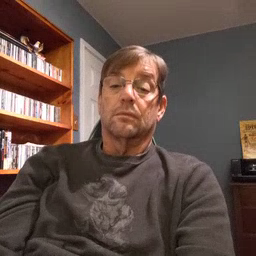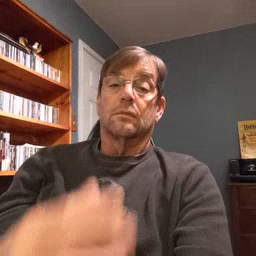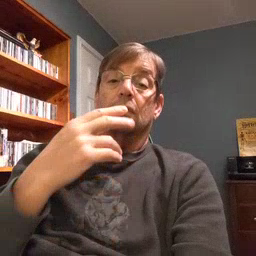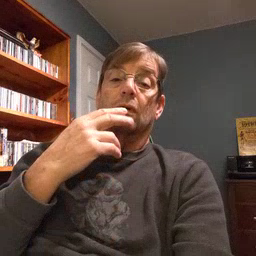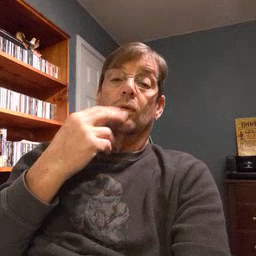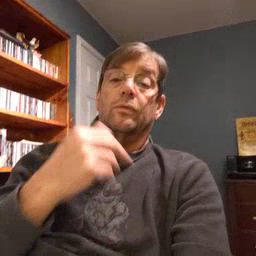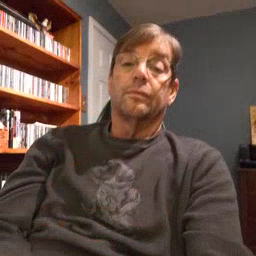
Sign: cute